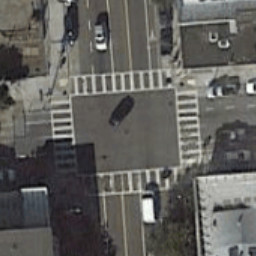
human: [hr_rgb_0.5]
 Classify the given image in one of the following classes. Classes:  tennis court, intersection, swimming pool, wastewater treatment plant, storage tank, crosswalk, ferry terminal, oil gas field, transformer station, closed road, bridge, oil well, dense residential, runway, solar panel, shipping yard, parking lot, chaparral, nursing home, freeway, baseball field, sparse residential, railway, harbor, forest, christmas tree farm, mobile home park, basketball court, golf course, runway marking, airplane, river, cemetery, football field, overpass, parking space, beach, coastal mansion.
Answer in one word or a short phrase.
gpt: crosswalk